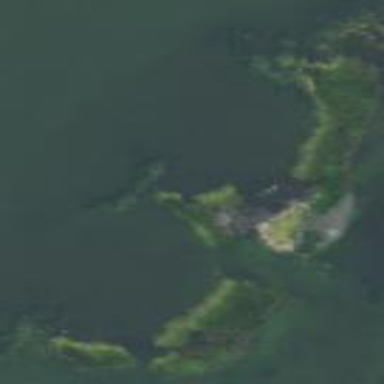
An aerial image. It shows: Islet.